Interaction volume radius: 5 \u00c5
Interaction volume height: 10 \u00c5
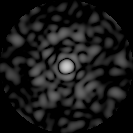
Disorder parameter: 0.7885